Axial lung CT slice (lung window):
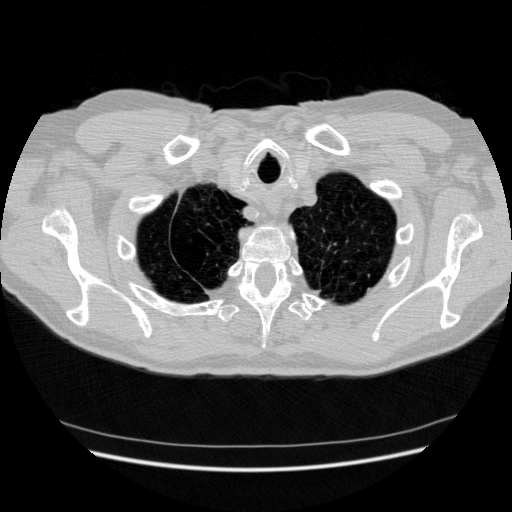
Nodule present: no